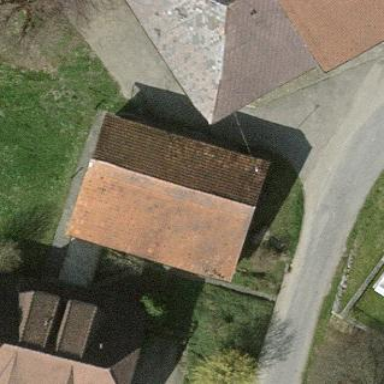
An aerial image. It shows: Shed.